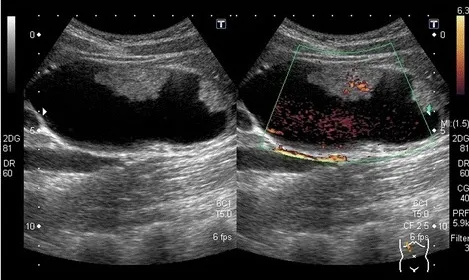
Abdominal ultrasonography showed two tumors extending into the common bile duct. Doppler ultrasound showed a blood flow signal within the tumor.
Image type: radiology (ultrasound)